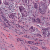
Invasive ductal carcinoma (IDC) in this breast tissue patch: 1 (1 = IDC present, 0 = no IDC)